Aerial crown-view tile of a tropical tree (Barro Colorado Island, Panama), acquired 20250512:
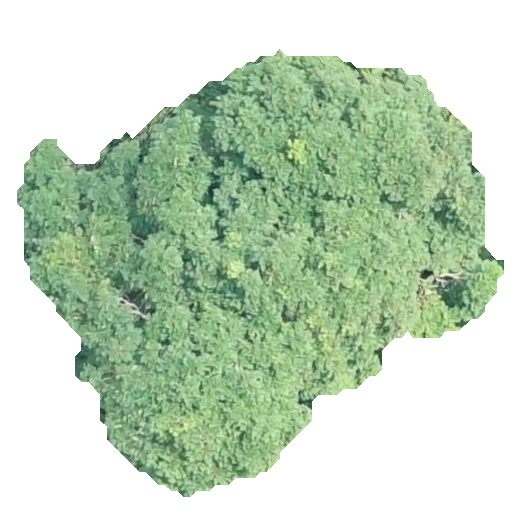
Species: Jacaranda copaia
GBIF accepted scientific name: Jacaranda copaia
Crown area: 202.453 m²